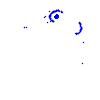
Particle: electron